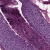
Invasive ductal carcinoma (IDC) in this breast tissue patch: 0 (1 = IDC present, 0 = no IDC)